Question: I'm using EF6 and code-first approach to implement custom properties for products belongs to certain categories (or any other classification tree: aspect). I'd like to implement the following database structure through components.

Direct link to the image: <URL>
(The relation links moved to the corresponding primary/foreign key in the image)
When I added the AssignedOption navigational property to the Aspects class/table, I got the following exception during seeding:
"Unable to determine the principal end of an association between the types 'storeBeacon.Models.Aspect' and 'storeBeacon.Models.AspectOption'. The principal end of this association must be explicitly configured using either the relationship fluent API or data annotations."
The code of the related classes are the following:
'''
Public Class Aspect
<Key>
Public Property Id As Integer
Public Property Name As String
Public Property Type As String
Public Property CardinalityMinimum As Byte
Public Property CardinalityMaximum As Byte
<ForeignKey("AssignedOptionId")>
Public Overridable Property AssignedOption As AspectOption
Public Property AssignedOptionId As Integer?
End Class
Public Class AspectOption
<Key>
Public Property Id As Integer
<ForeignKey("AspectId")>
Public Overridable Property Aspect As Aspect
Public Property AspectId As Integer
<ForeignKey("ParentId")>
Public Overridable Property Parent As AspectOption
Public Property ParentId As Integer?
Public Property Label As String
End Class
'''
So can you please tell me how to fix this problem without fluent API if possible?
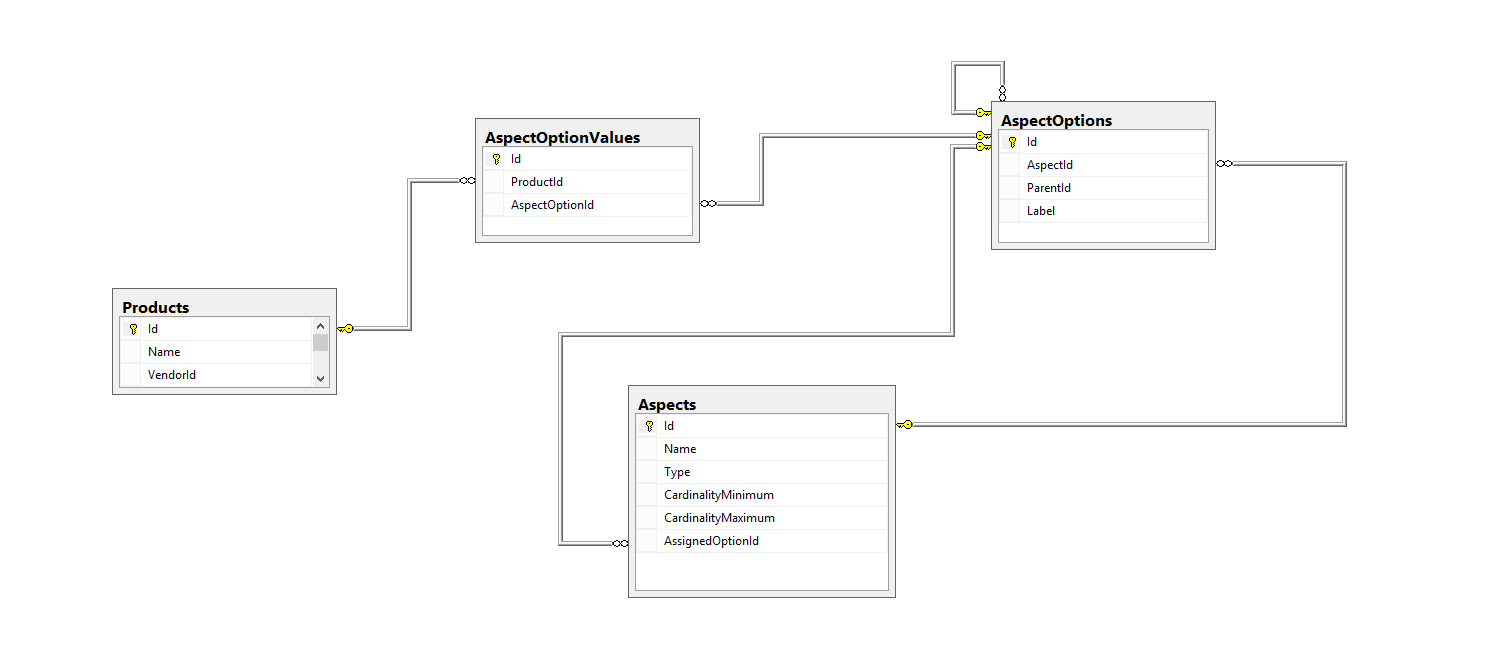
Answer: It looks like you're trying to set them up as a one-to-one relationship. In which case you'll need to pick one of them to be the primary table of the relationship, and the other to use a FK into it. Because right now you can't use 2 FKs to point to each other, since it confuses Entity Framework.
EDIT: Based on the comment, I've figured out what you need to do. I wrote my code in C#, but I'm sure it's easily translatable to VB.
In 'Aspect':
'''
public int AssignedOptionID { get; set; }
[ForeignKey("AssignedOptionID"), InverseProperty("Aspects")]
public virtual AspectOption AssignedOption { get; set; }
public virtual List<AspectOption> AspectOptions { get; set; }
'''
In 'AspectOption':
'''
[ForeignKey("AspectID"), InverseProperty("AspectOptions")]
public virtual Aspect Aspect { get; set; }
[ForeignKey("ParentID")]
public virtual AspectOption Parent { get; set; }
public virtual List<Aspect> Aspects { get; set; }
'''
In your DbContext's 'OnModelCreating' method (yes, you have to do in Fluent API, since otherwise it will throw an exception saying that there are multiple cascade paths):
'''
modelBuilder.Entity<Aspect>()
.HasMany(a => a.AspectOptions)
.WithRequired(a => a.Aspect)
.WillCascadeOnDelete(false);
'''